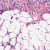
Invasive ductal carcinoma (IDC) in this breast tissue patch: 0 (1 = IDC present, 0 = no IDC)